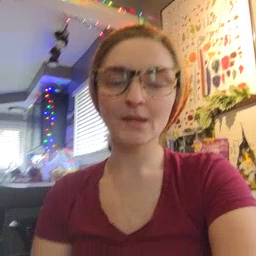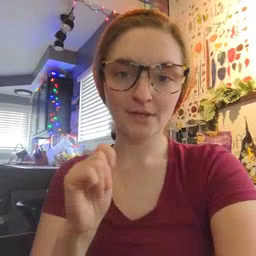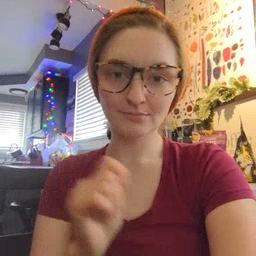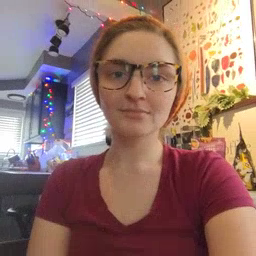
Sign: potty